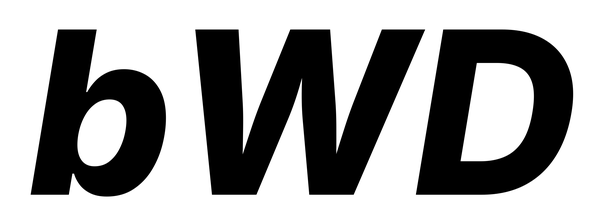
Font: Inter-Italic_ExtraBold_Italic